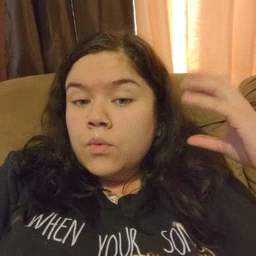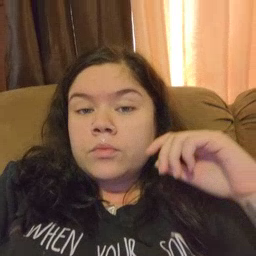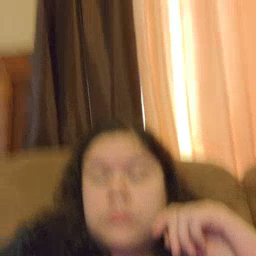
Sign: radio